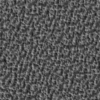
Label: not_dusty